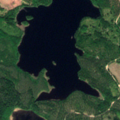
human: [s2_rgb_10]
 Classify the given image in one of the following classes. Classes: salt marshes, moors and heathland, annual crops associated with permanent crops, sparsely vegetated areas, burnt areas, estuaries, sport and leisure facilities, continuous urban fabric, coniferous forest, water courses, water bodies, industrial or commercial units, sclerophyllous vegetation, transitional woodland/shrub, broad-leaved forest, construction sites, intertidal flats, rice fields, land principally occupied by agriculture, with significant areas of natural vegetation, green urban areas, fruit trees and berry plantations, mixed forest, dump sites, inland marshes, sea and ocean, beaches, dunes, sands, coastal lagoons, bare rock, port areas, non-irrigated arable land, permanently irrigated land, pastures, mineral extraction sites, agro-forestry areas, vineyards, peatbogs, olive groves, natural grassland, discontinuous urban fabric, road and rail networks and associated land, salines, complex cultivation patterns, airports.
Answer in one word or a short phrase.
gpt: coniferous forest, mixed forest, water bodies